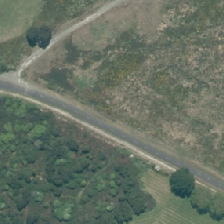
Land cover: shortrotation_cropland